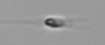
Label: flagellate_morphotype3